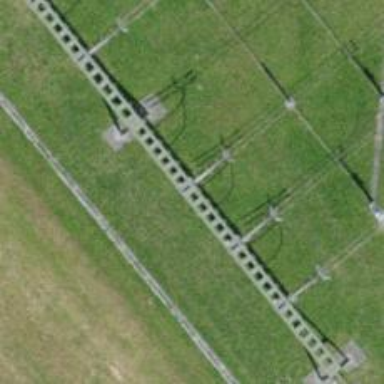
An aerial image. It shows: Insulator used in power systems.